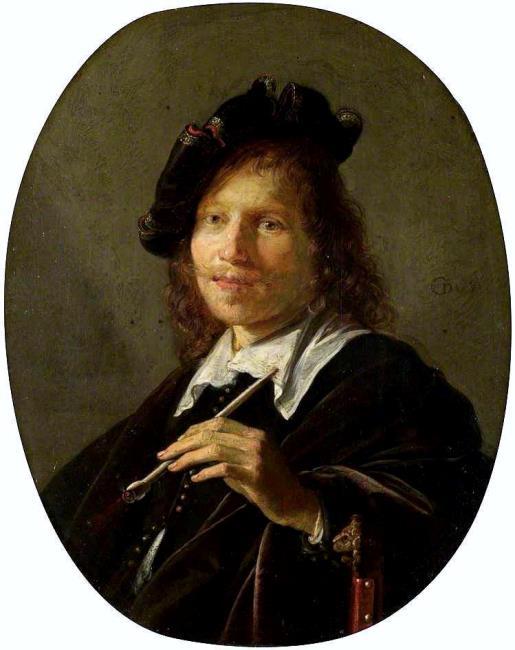
Title: Man with a pipe
Artist: Gerard Dou
Earliest date: 1635
Latest date: 1645
Genre: painting
Iconography: Tobacco
Keywords: genre, man's portrait, self-portrait, bust-length portrait, head to the left, body facing left, facing front, long hair (men's hairstyle), moustache, beret, flat collar, mantle, pipe, chair